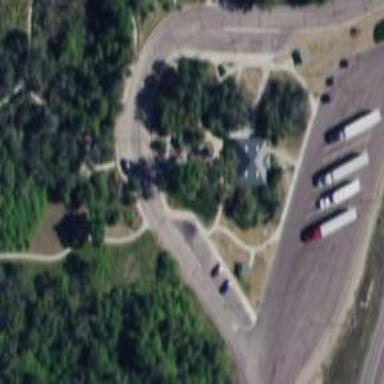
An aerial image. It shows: Rest area along the road.